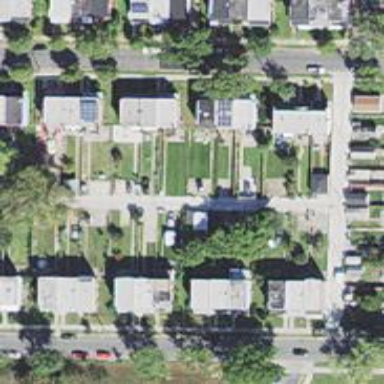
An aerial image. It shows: Neighborhood.